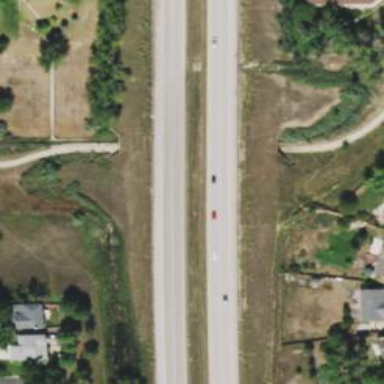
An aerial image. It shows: Primary highway.